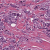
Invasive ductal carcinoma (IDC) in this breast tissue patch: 1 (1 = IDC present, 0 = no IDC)